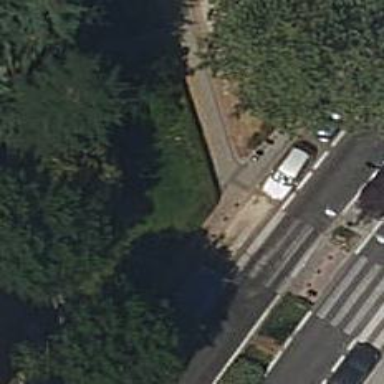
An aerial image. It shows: Bollard barrier.